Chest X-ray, PA view. Patient: 31 years old, sex M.
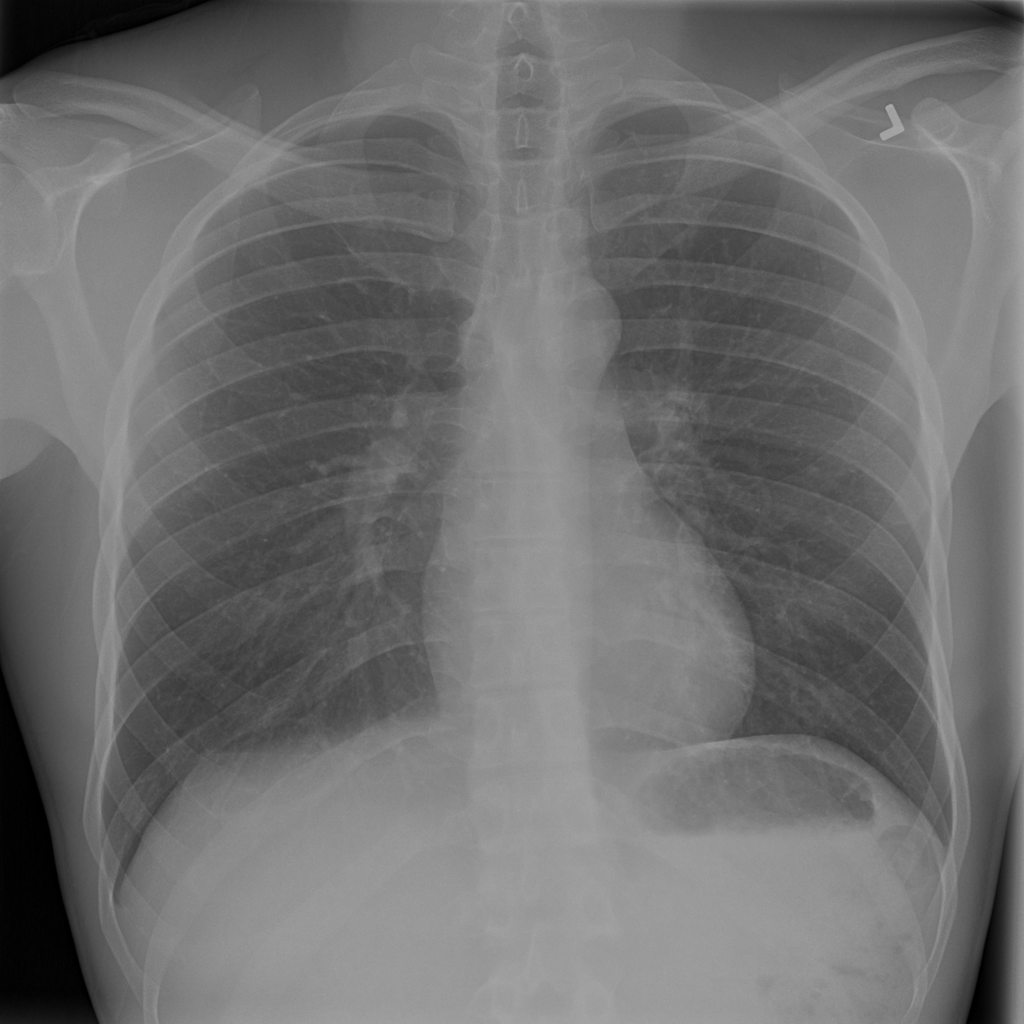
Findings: No Finding